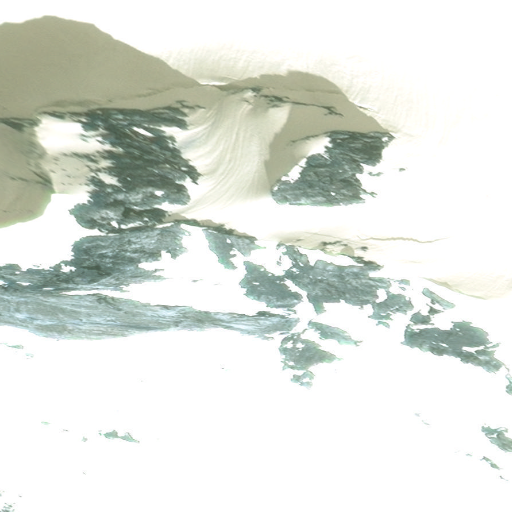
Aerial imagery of mountain in Alaska named Foote Peak containing only unknown